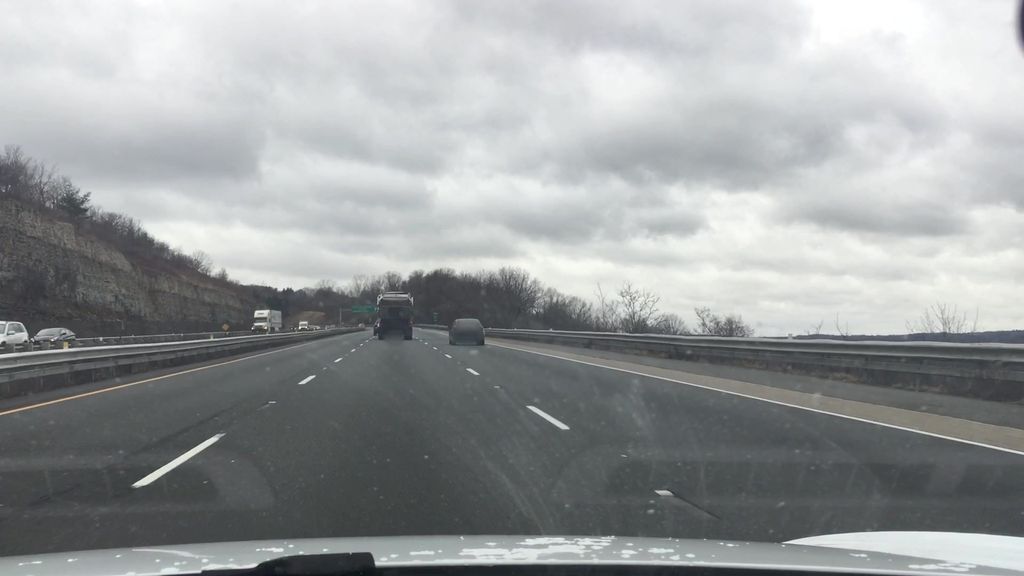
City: hamilton